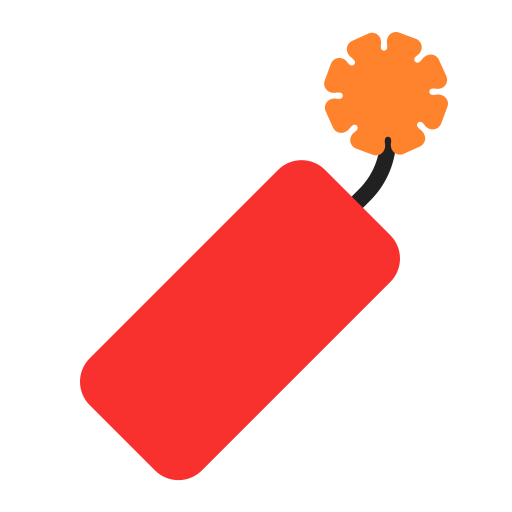
firecracker flat